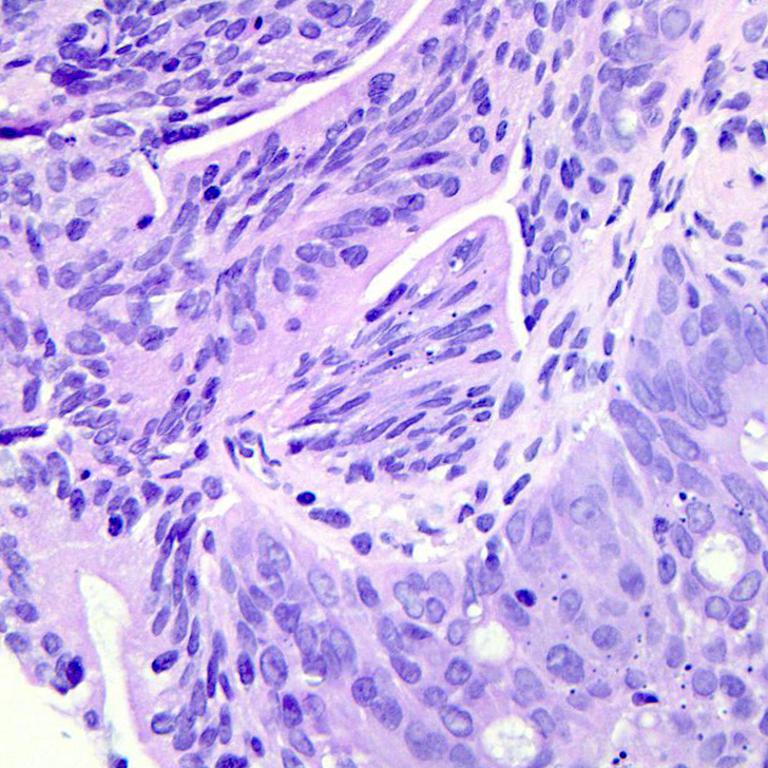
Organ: colon
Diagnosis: adenocarcinomas